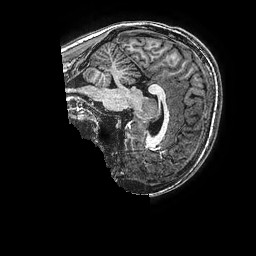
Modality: T1w
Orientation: sagittal
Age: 14
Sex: female
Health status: ill
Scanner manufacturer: ge
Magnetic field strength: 3 T
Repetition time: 0.00766 s
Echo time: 0.003476 s